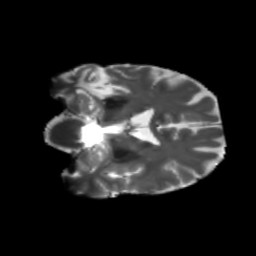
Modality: T2w
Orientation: coronal
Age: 47
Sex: male
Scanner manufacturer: siemens
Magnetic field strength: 3 T
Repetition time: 5.25 s
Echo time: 0.08 s